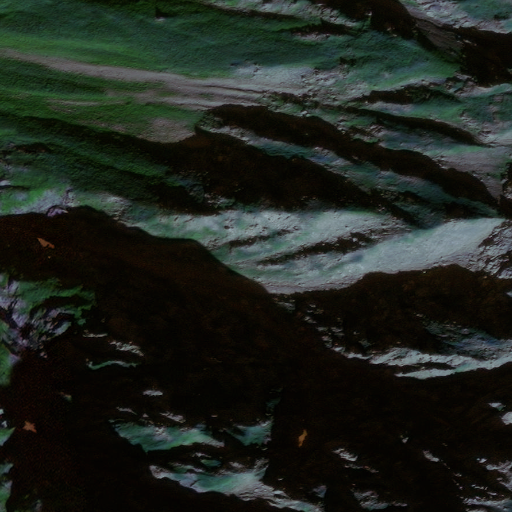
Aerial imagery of ridge(s) in Alaska named Vieth Ridge containing only unknown